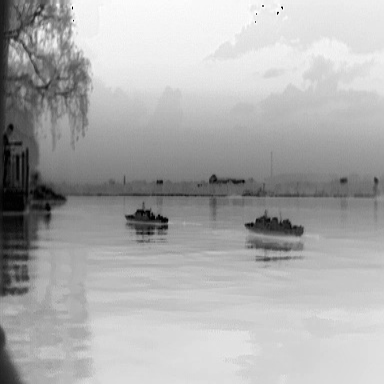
There are three objects shown in the infrared image, including two warships, and a liner.